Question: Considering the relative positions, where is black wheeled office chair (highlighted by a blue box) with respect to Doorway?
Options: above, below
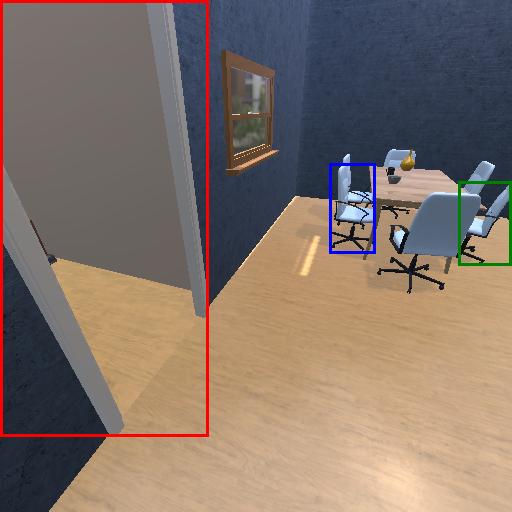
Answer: above